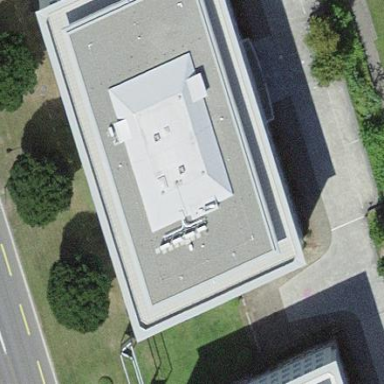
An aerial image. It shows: Commercial building.